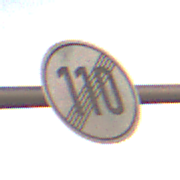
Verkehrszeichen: EndeGeschwindigkeit110
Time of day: SunriseSunset
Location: Outdoor (Nature)
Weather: PartlyCloudy
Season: NotSpecified
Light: Natural